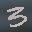
Label: 3